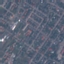
Land use / land cover class: Residential